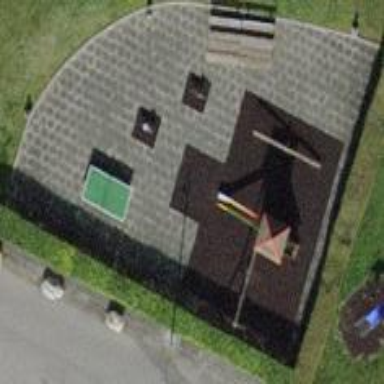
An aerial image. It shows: Playground area for leisure activities on the land.